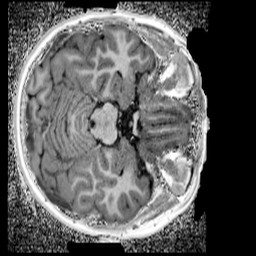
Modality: UNIT1_denoised
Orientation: axial
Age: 12
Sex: female
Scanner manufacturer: siemens
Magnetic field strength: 3 T
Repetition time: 4 s
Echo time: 0.00299 s